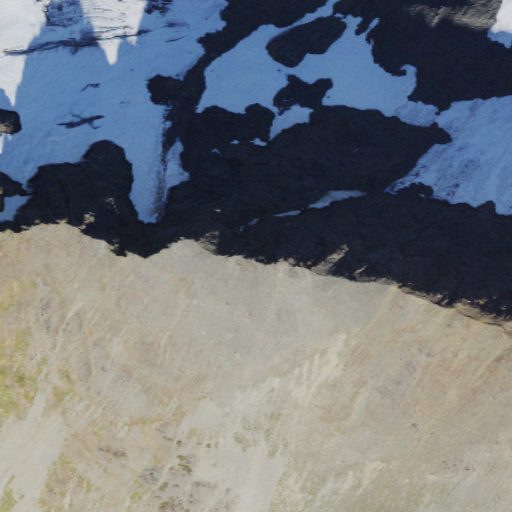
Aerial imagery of ridge(s) in Washington named Chowder Ridge containing barren land, grassland, shrub, and snow